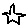
Label: star